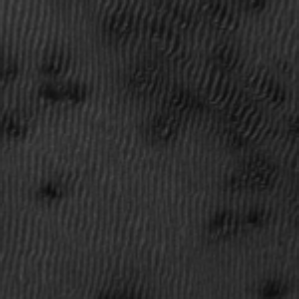
Label: frost